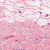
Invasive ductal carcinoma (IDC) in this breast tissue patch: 0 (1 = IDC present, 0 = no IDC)